Question: ## Background
I'm making an alternative to the default app-manager app (<URL>, and currently I have 4 sorting options and one filtering option:
- -
This can be shown here:

As you can see, both filtering and sorting are shown here via the action bar submenu, and I think I should do it differently.
## The problem
I wish to add more features for filtering and I think the current implementation would not suffice.
I've read through the guidelines (<URL> component on the action bar for the sorting part or not.
## The question
How should I address this?
Is there any clear rule about where to put filters options (of the data being shown to the user)?
What about the sorting features?
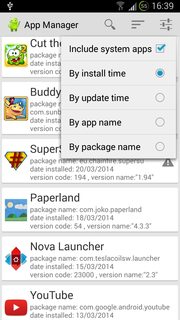
Answer: According to the docs, a navigation drawer doesn't sound appropriate. It's more targeted at getting around between different activities/screens.
The View Control dropdown doesn't seem to fit either; you're not really changing views/accounts or anything, just reorganizing what's already there.
If I were you, I'd change the sort settings ActionBar item to open a dialog instead of a dropdown. You could have your checkboxes there, and a spinner for which field to sort by.